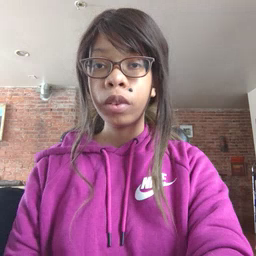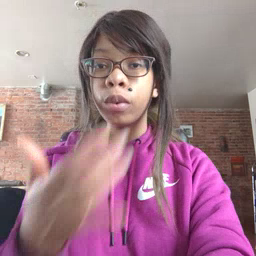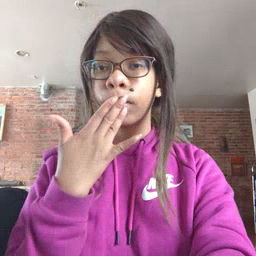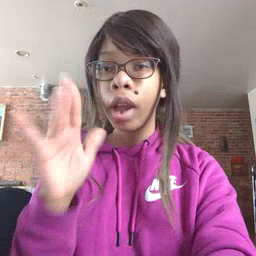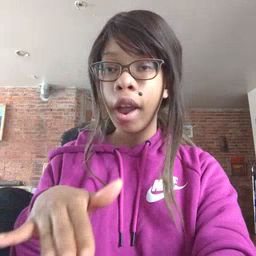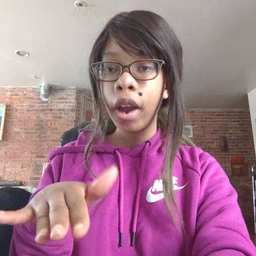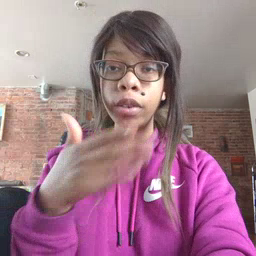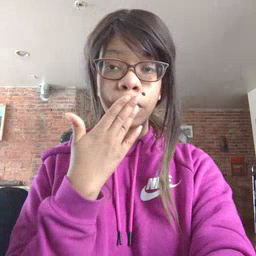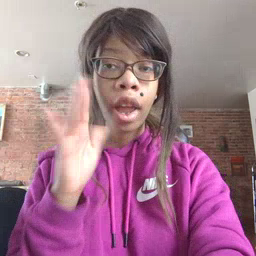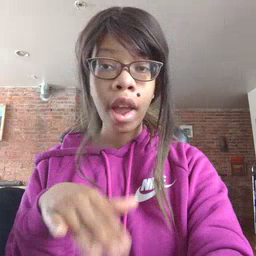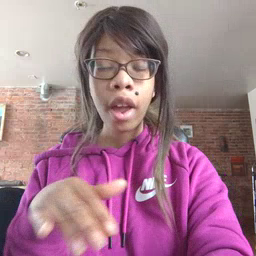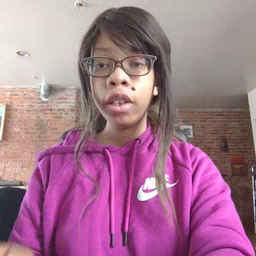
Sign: bad